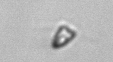
Label: Pyramimonas